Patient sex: M
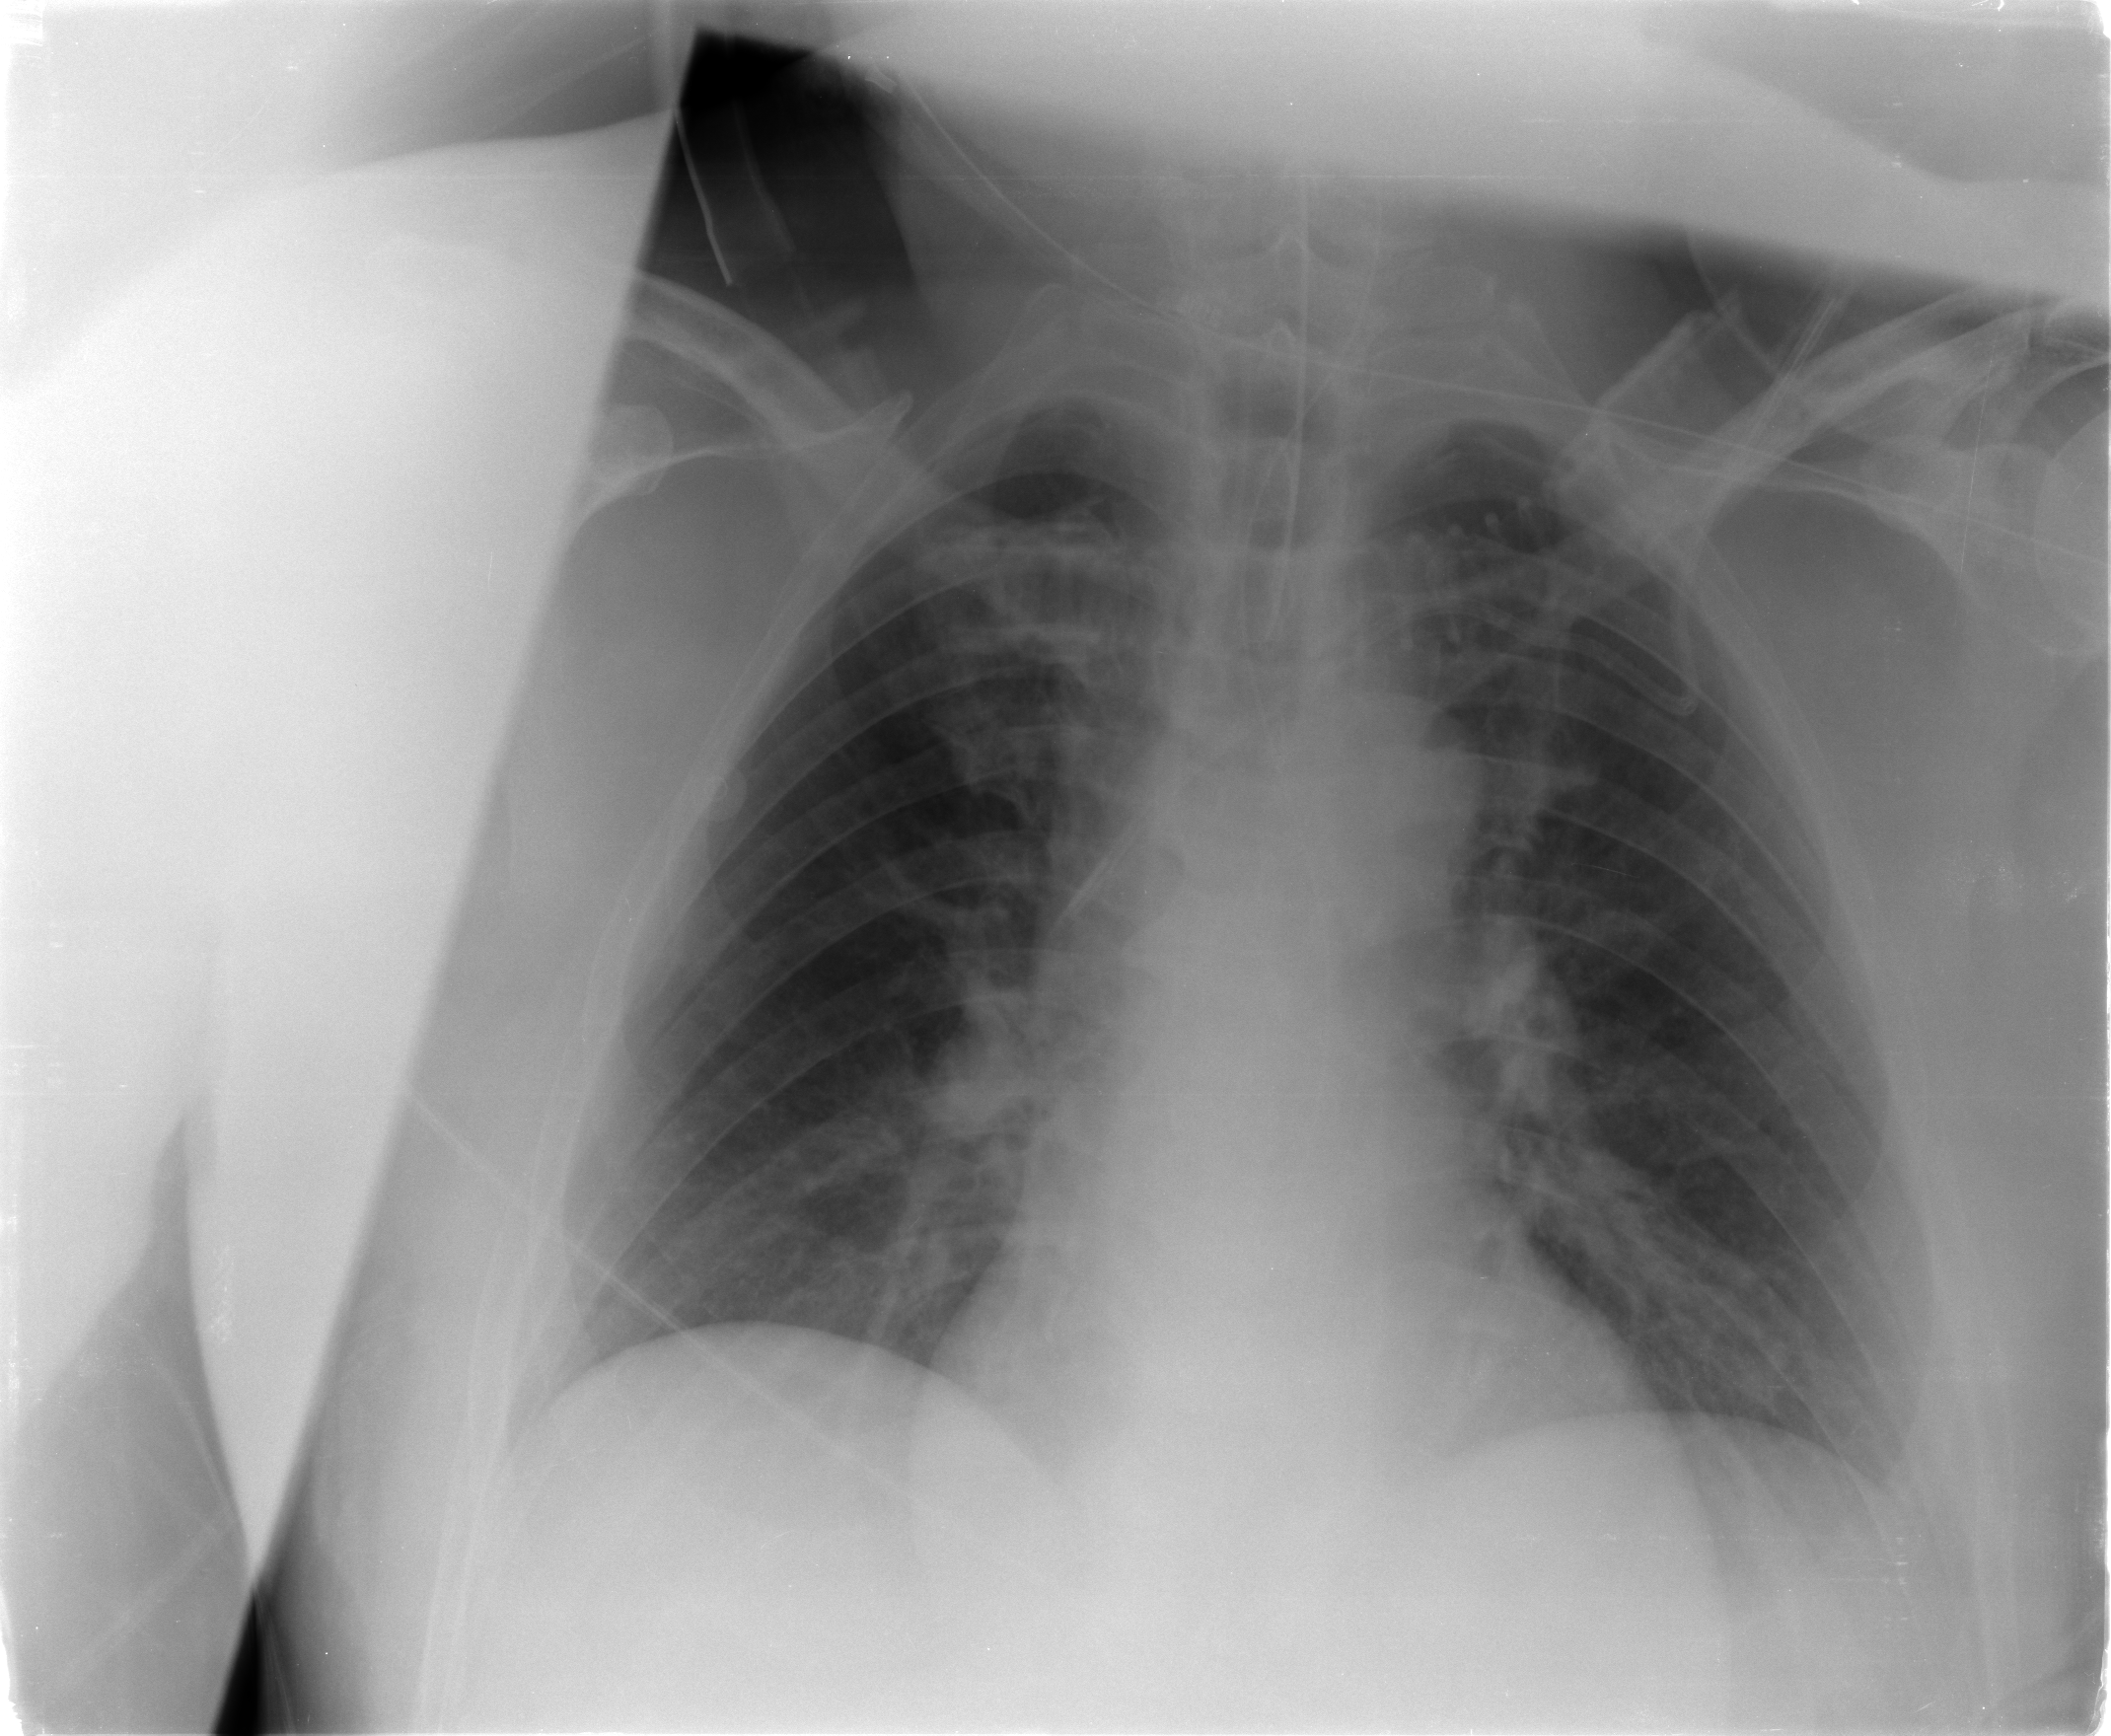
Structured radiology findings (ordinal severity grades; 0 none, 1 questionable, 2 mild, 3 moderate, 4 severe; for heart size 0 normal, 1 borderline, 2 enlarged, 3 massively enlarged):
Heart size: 2
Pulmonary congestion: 2
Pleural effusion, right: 0
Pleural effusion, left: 0
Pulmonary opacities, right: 0
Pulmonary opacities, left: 0
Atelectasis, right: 1
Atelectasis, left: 2